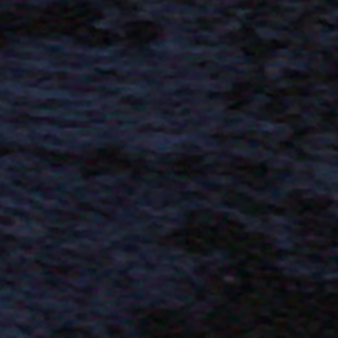
Label: other